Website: lowes
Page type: payment
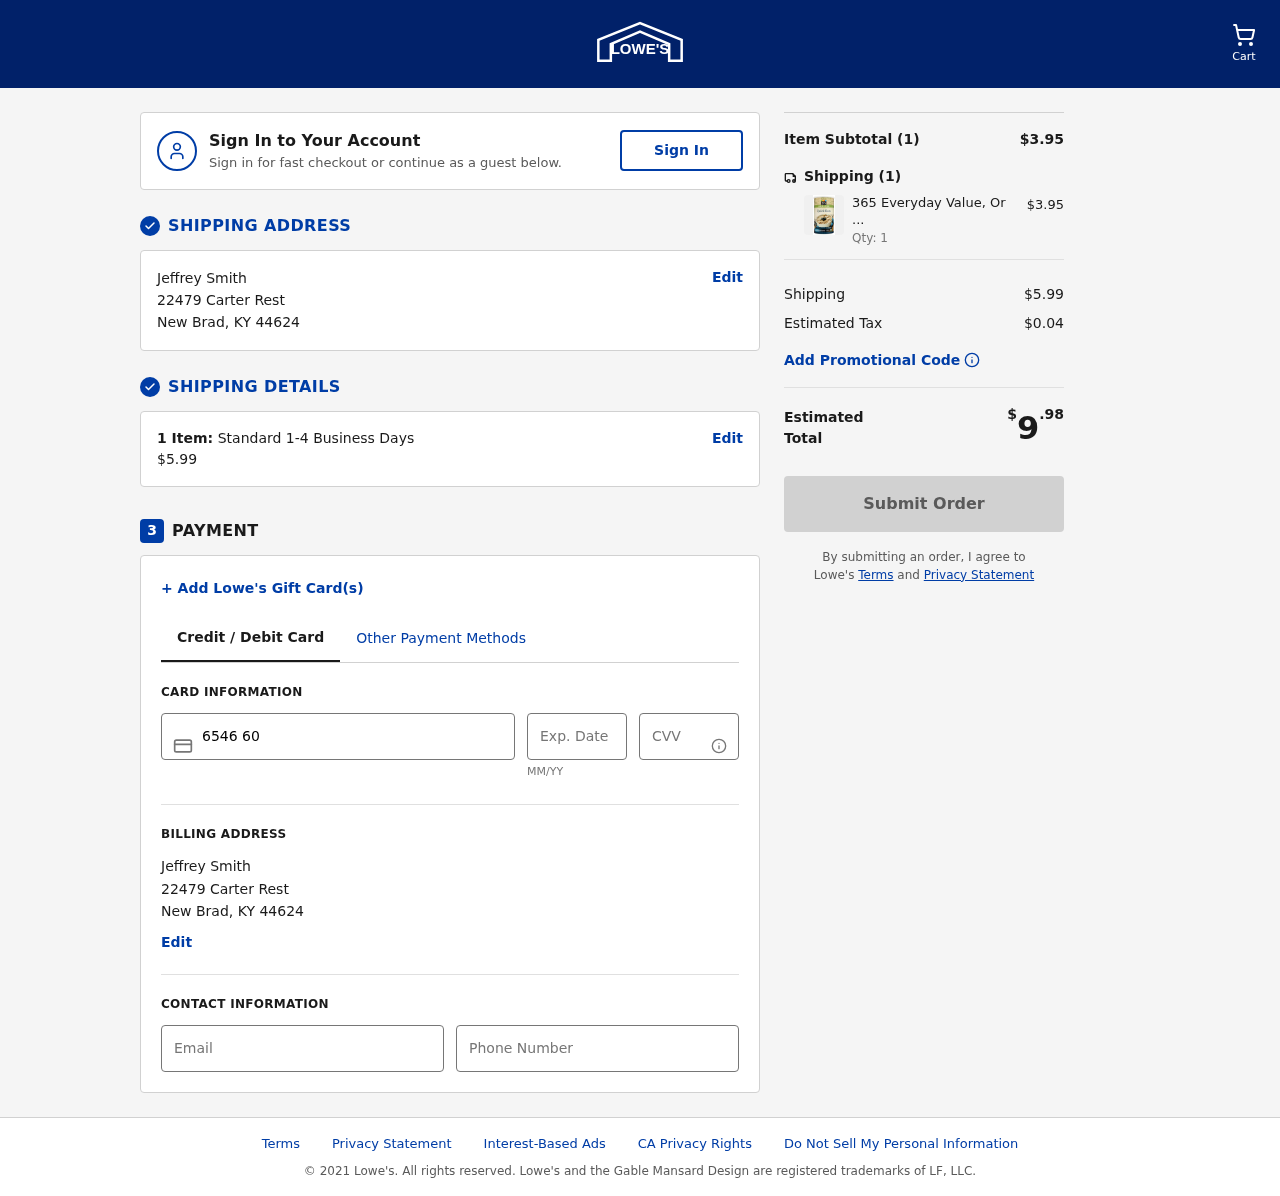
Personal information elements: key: PII_CARD_CVV
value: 623
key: PII_CARD_EXPIRY
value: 04/29
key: PII_CARD_NUMBER
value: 6546 6072 7377 0560
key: PII_CITY
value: New Brad
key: PII_EMAIL
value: jeffrey_smith@gmail.com
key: PII_FULLNAME
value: Jeffrey Smith
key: PII_PHONE
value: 3954571418
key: PII_POSTCODE
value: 44624
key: PII_STATE_ABBR
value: KY
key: PII_STREET
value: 22479 Carter Rest
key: PII_FULLNAME2
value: Jeffrey Smith
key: PII_STREET2
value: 22479 Carter Rest
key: PII_CITY2
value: New Brad
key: PII_STATE_ABBR2
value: KY
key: PII_POSTCODE2
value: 44624
Product elements: key: PRODUCT1_NAME
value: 365 Everyday Value, Organic Quick Oats, 18 oz
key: PRODUCT1_PRICE
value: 3.95
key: PRODUCT1_QUANTITY
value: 1
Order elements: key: ORDER_NUM_ITEMS
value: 1
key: ORDER_SHIPPING_COST
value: $5.99
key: ORDER_NUM_ITEMS2
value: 1
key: ORDER_SUBTOTAL
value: $3.95
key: ORDER_NUM_ITEMS3
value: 1
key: ORDER_SHIPPING_COST2
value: $5.99
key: ORDER_TAX
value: $0.04
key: ORDER_TOTAL
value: $9.98